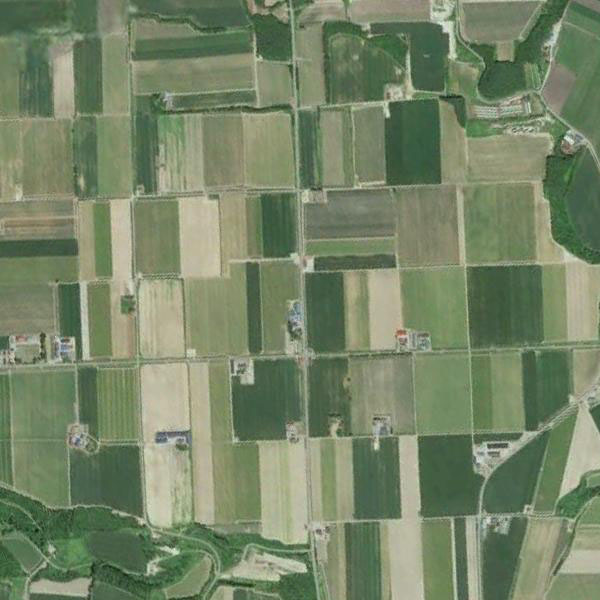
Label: Farmland